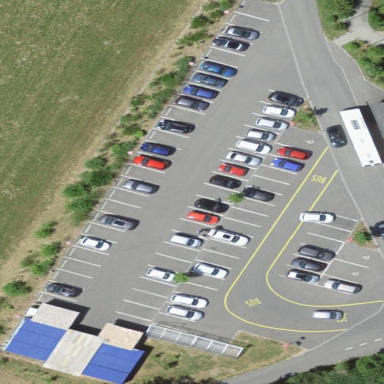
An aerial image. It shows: Parking area with surface.